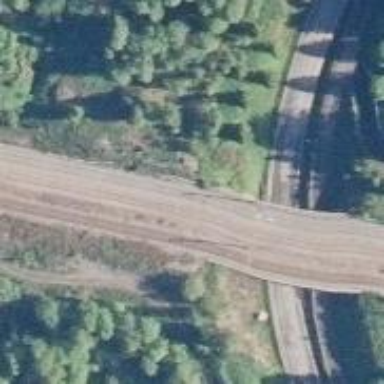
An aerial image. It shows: Railway track with continuous electrified contact lines.